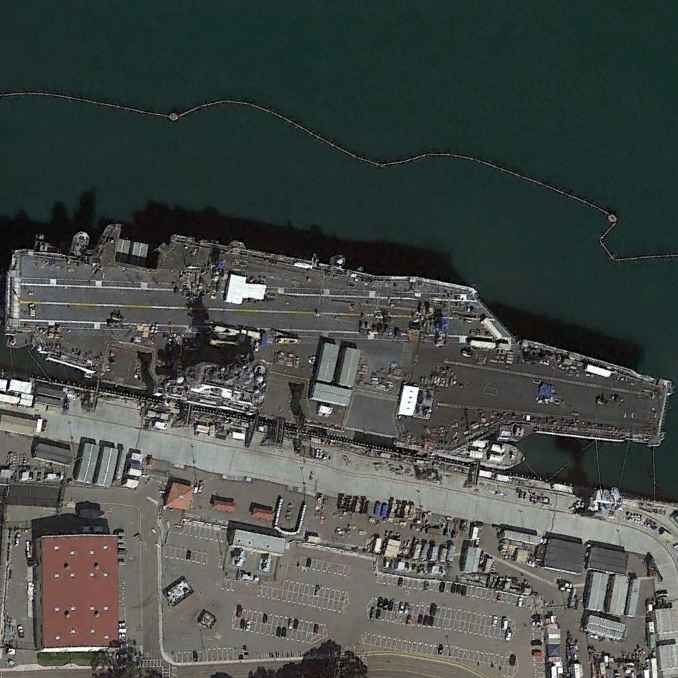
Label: aircraft_carrier